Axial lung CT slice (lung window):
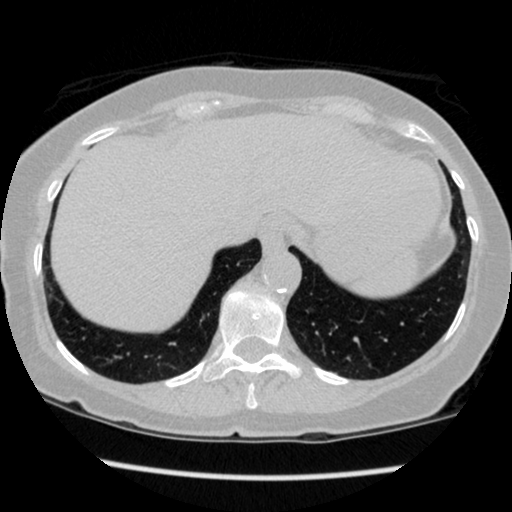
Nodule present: no